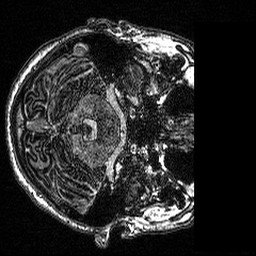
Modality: MP2RAGE
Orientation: axial
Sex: male
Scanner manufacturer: siemens
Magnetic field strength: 3 T
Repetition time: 5 s
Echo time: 0.00292 s